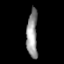
Tissue: prostate
Cell type: T cells
Senescence score: 0.7058
Nuclear area (px): 511
Mean DAPI intensity: 147.413